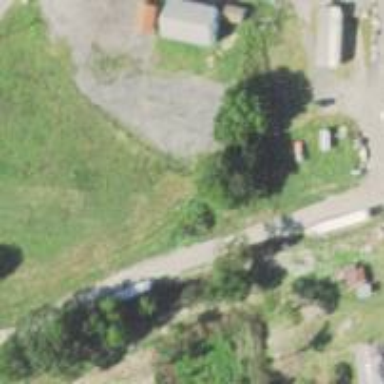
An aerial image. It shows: Abandoned railway.